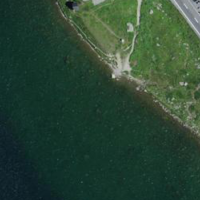
EUNIS habitat code: 14
Species observed at this site:
Ranunculus platanifolius
Campanula scheuchzeri
Rumex alpinus